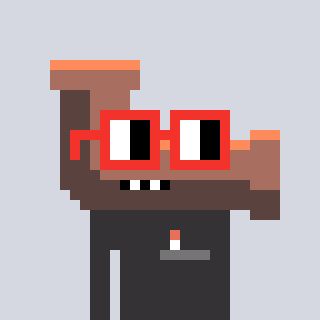
a pixel art character with square red glasses, a pipe-shaped head and a grayscale-colored body on a cool background